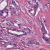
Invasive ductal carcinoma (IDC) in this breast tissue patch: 1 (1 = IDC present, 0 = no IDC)